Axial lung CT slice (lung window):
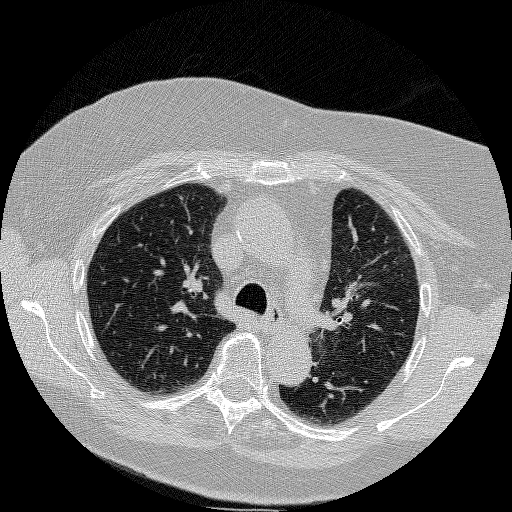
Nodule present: no